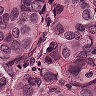
Metastatic tissue present: yes